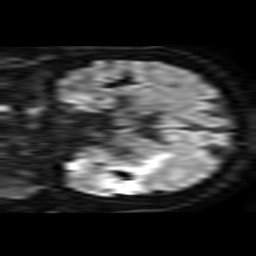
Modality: TRACE
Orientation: coronal
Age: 70
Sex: male
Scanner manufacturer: philips
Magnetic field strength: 3 T
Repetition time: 4.272 s
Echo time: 0.06119 s